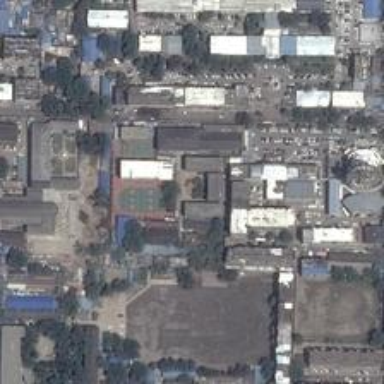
Several field in different uses are divided by rows of houses .